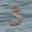
Label: 3